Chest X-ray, AP view. Patient: 78 years old, sex M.
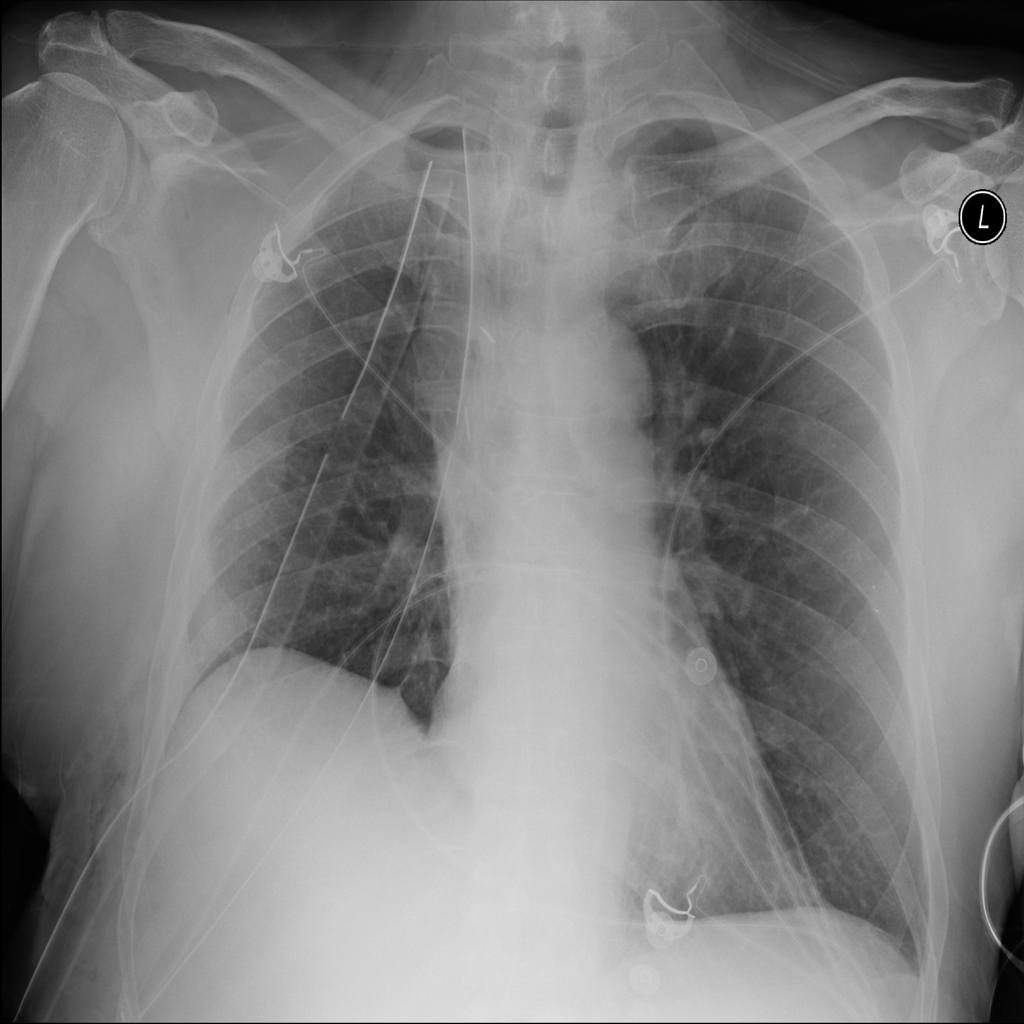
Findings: No Finding